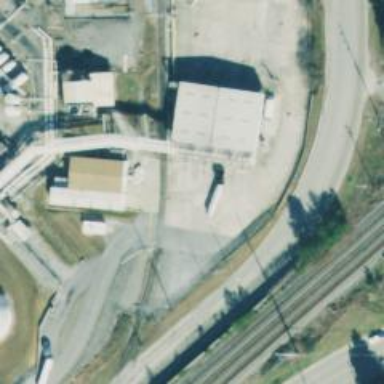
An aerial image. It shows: Rail spur service line used for fuel transportation.